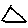
Label: triangle